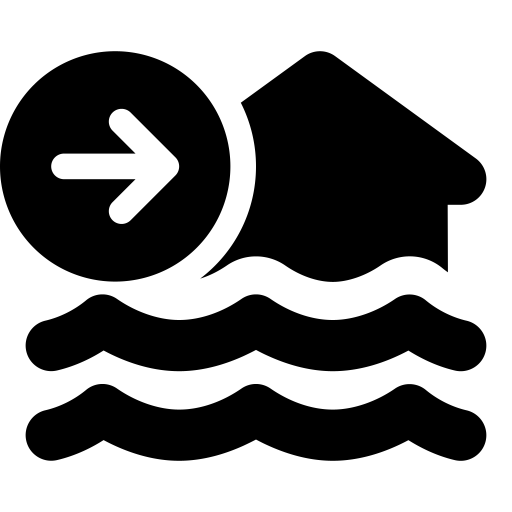
Tags: icon, FontAwesome, fa-icon, solid, house, flood, water, circle, arrow, right